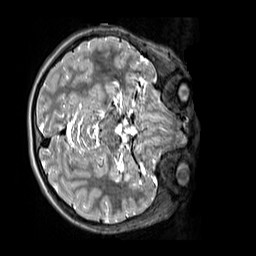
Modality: T2w
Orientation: axial
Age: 9
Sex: female
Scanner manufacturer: siemens
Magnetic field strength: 3 T
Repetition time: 3.2 s
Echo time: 0.408 s